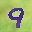
Label: 9